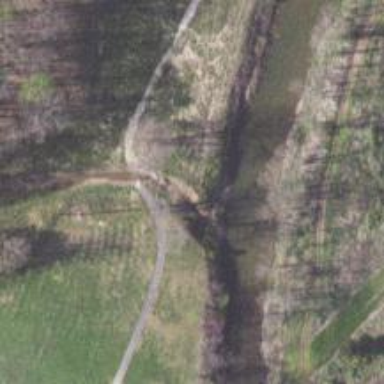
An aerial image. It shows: Track road.